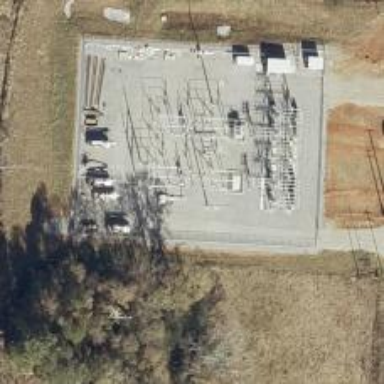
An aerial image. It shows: Switch for power supply.